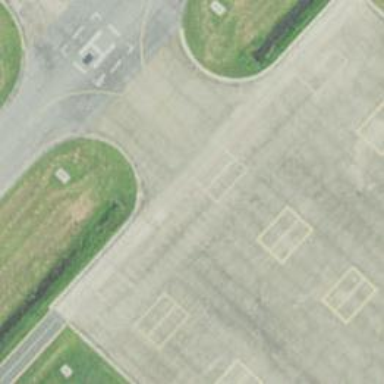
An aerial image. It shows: View of taxiway at the airport.